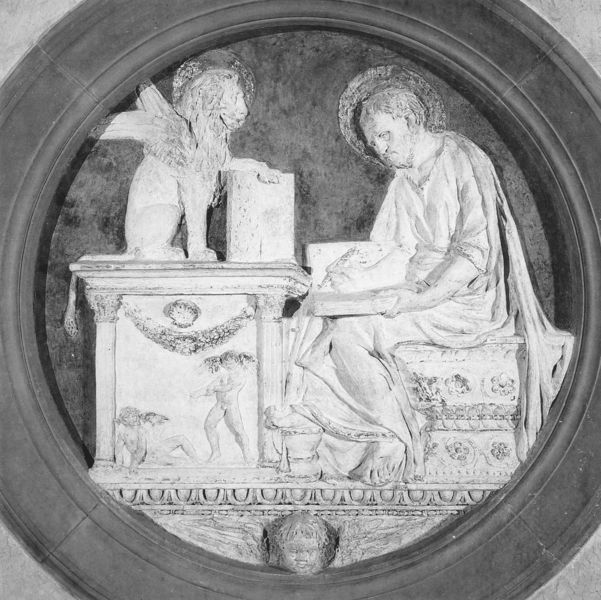
Titel: Medaillons aus der alten Sakristei mit Darstellungen der Evangelisten und Szenen aus dem Leben des hl. Johannes
Künstler: Donatello
Standort: Florenz, S. Lorenzo (EU - I - Toskana)
Schlagwörter: flügel, fenster, marmor, tisch, wand, bibel, stein, kirche, renaissance, rund, engel, skulptur, relief, lesen, ornamente, buch, altar, fries, heiligenschein, heiliger, löwe, gips, sakral, lesung, markus, evangelist, gesetz, evangelistensymbol, bibelstunde, tondos, loorbeerkranz